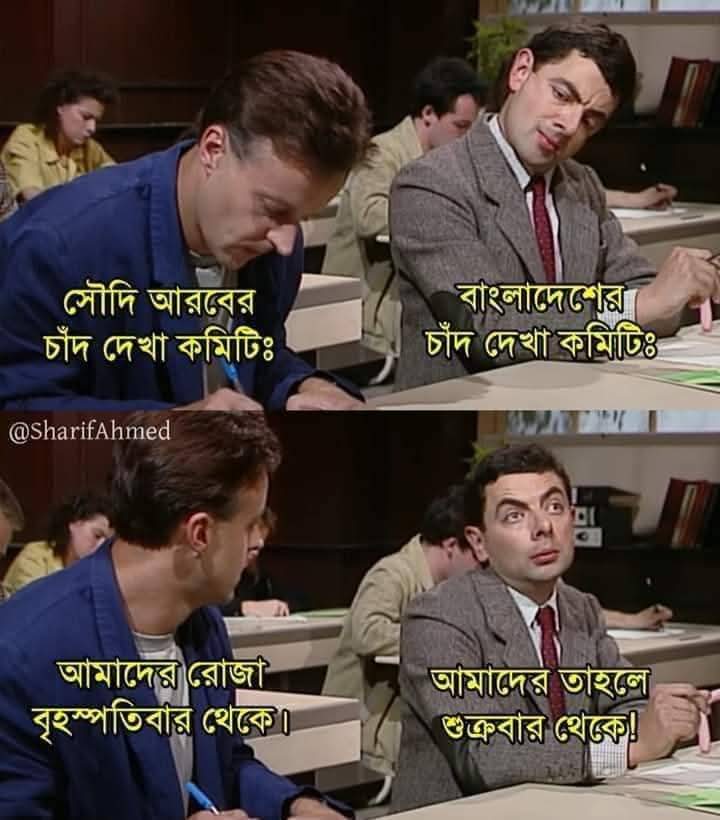
Text: সৌদি আরবের চাঁদ দেখা কমিটিঃ
আমাদের রোজা বৃহস্পতিবার থেকে।
বাংলাদেশের চাঁদ দেখা কমিটিঃ
আমাদের তাহলে শুক্রবার থেকে!
Label: Non Hate